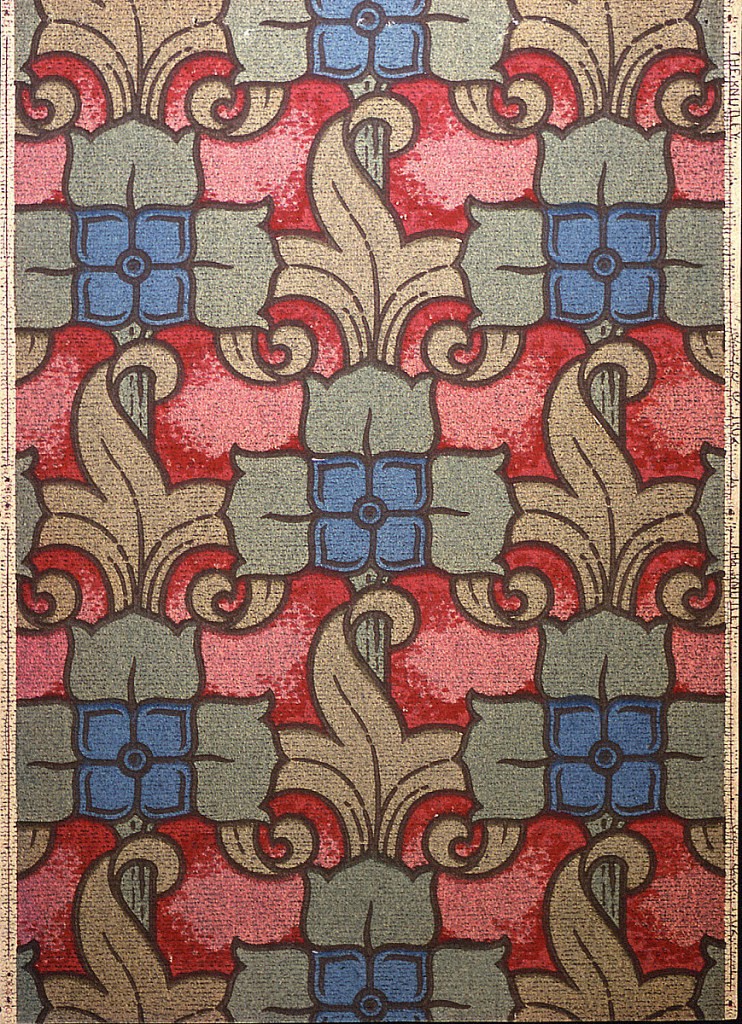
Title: Sidewall - sample
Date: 1906–07
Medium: Machine-printed
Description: Stylized four-cornered flower with three tulip leaves on three sides and a leaf with scrolls and stem at the low side. Printed in green, olive, blue and charcoal on a background of red and burgundy.